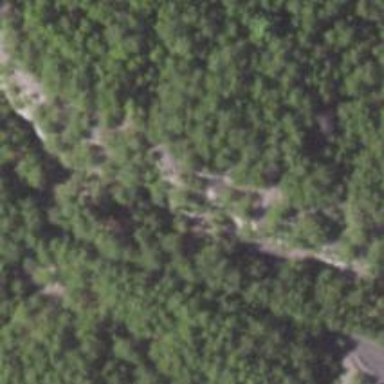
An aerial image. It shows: Crag suitable for climbing located at the edge of cliff.